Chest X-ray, PA view. Patient: 48 years old, sex M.
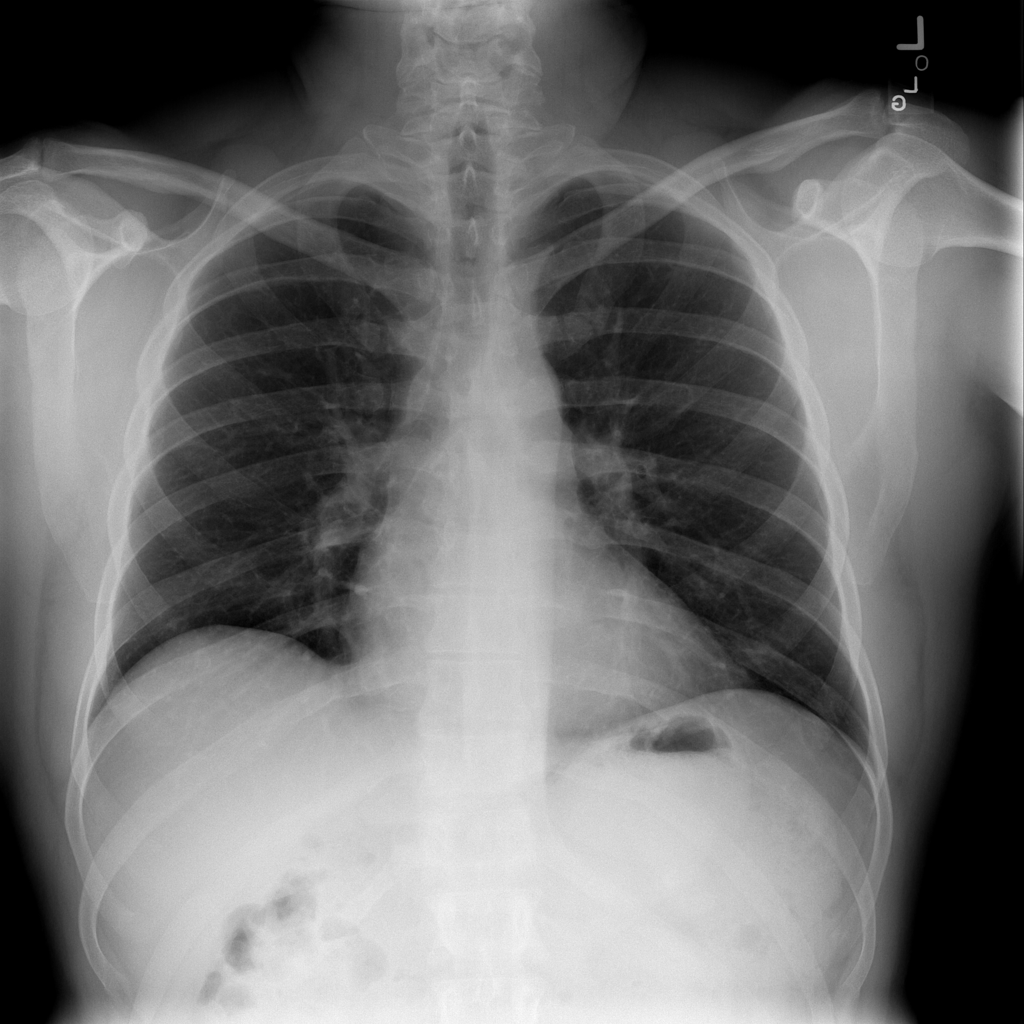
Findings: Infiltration